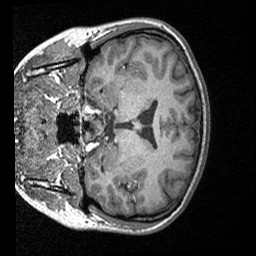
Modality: T1w
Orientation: coronal
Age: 20
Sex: female
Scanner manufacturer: siemens
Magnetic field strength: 3 T
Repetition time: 1.64 s
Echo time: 0.00234 s